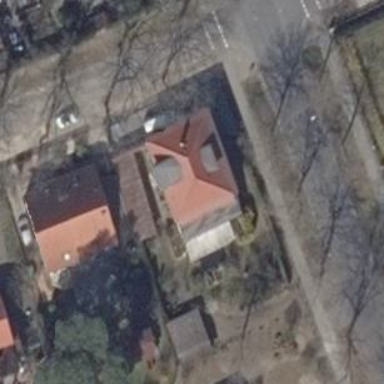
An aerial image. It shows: Apartment building with hipped roof.